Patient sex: M
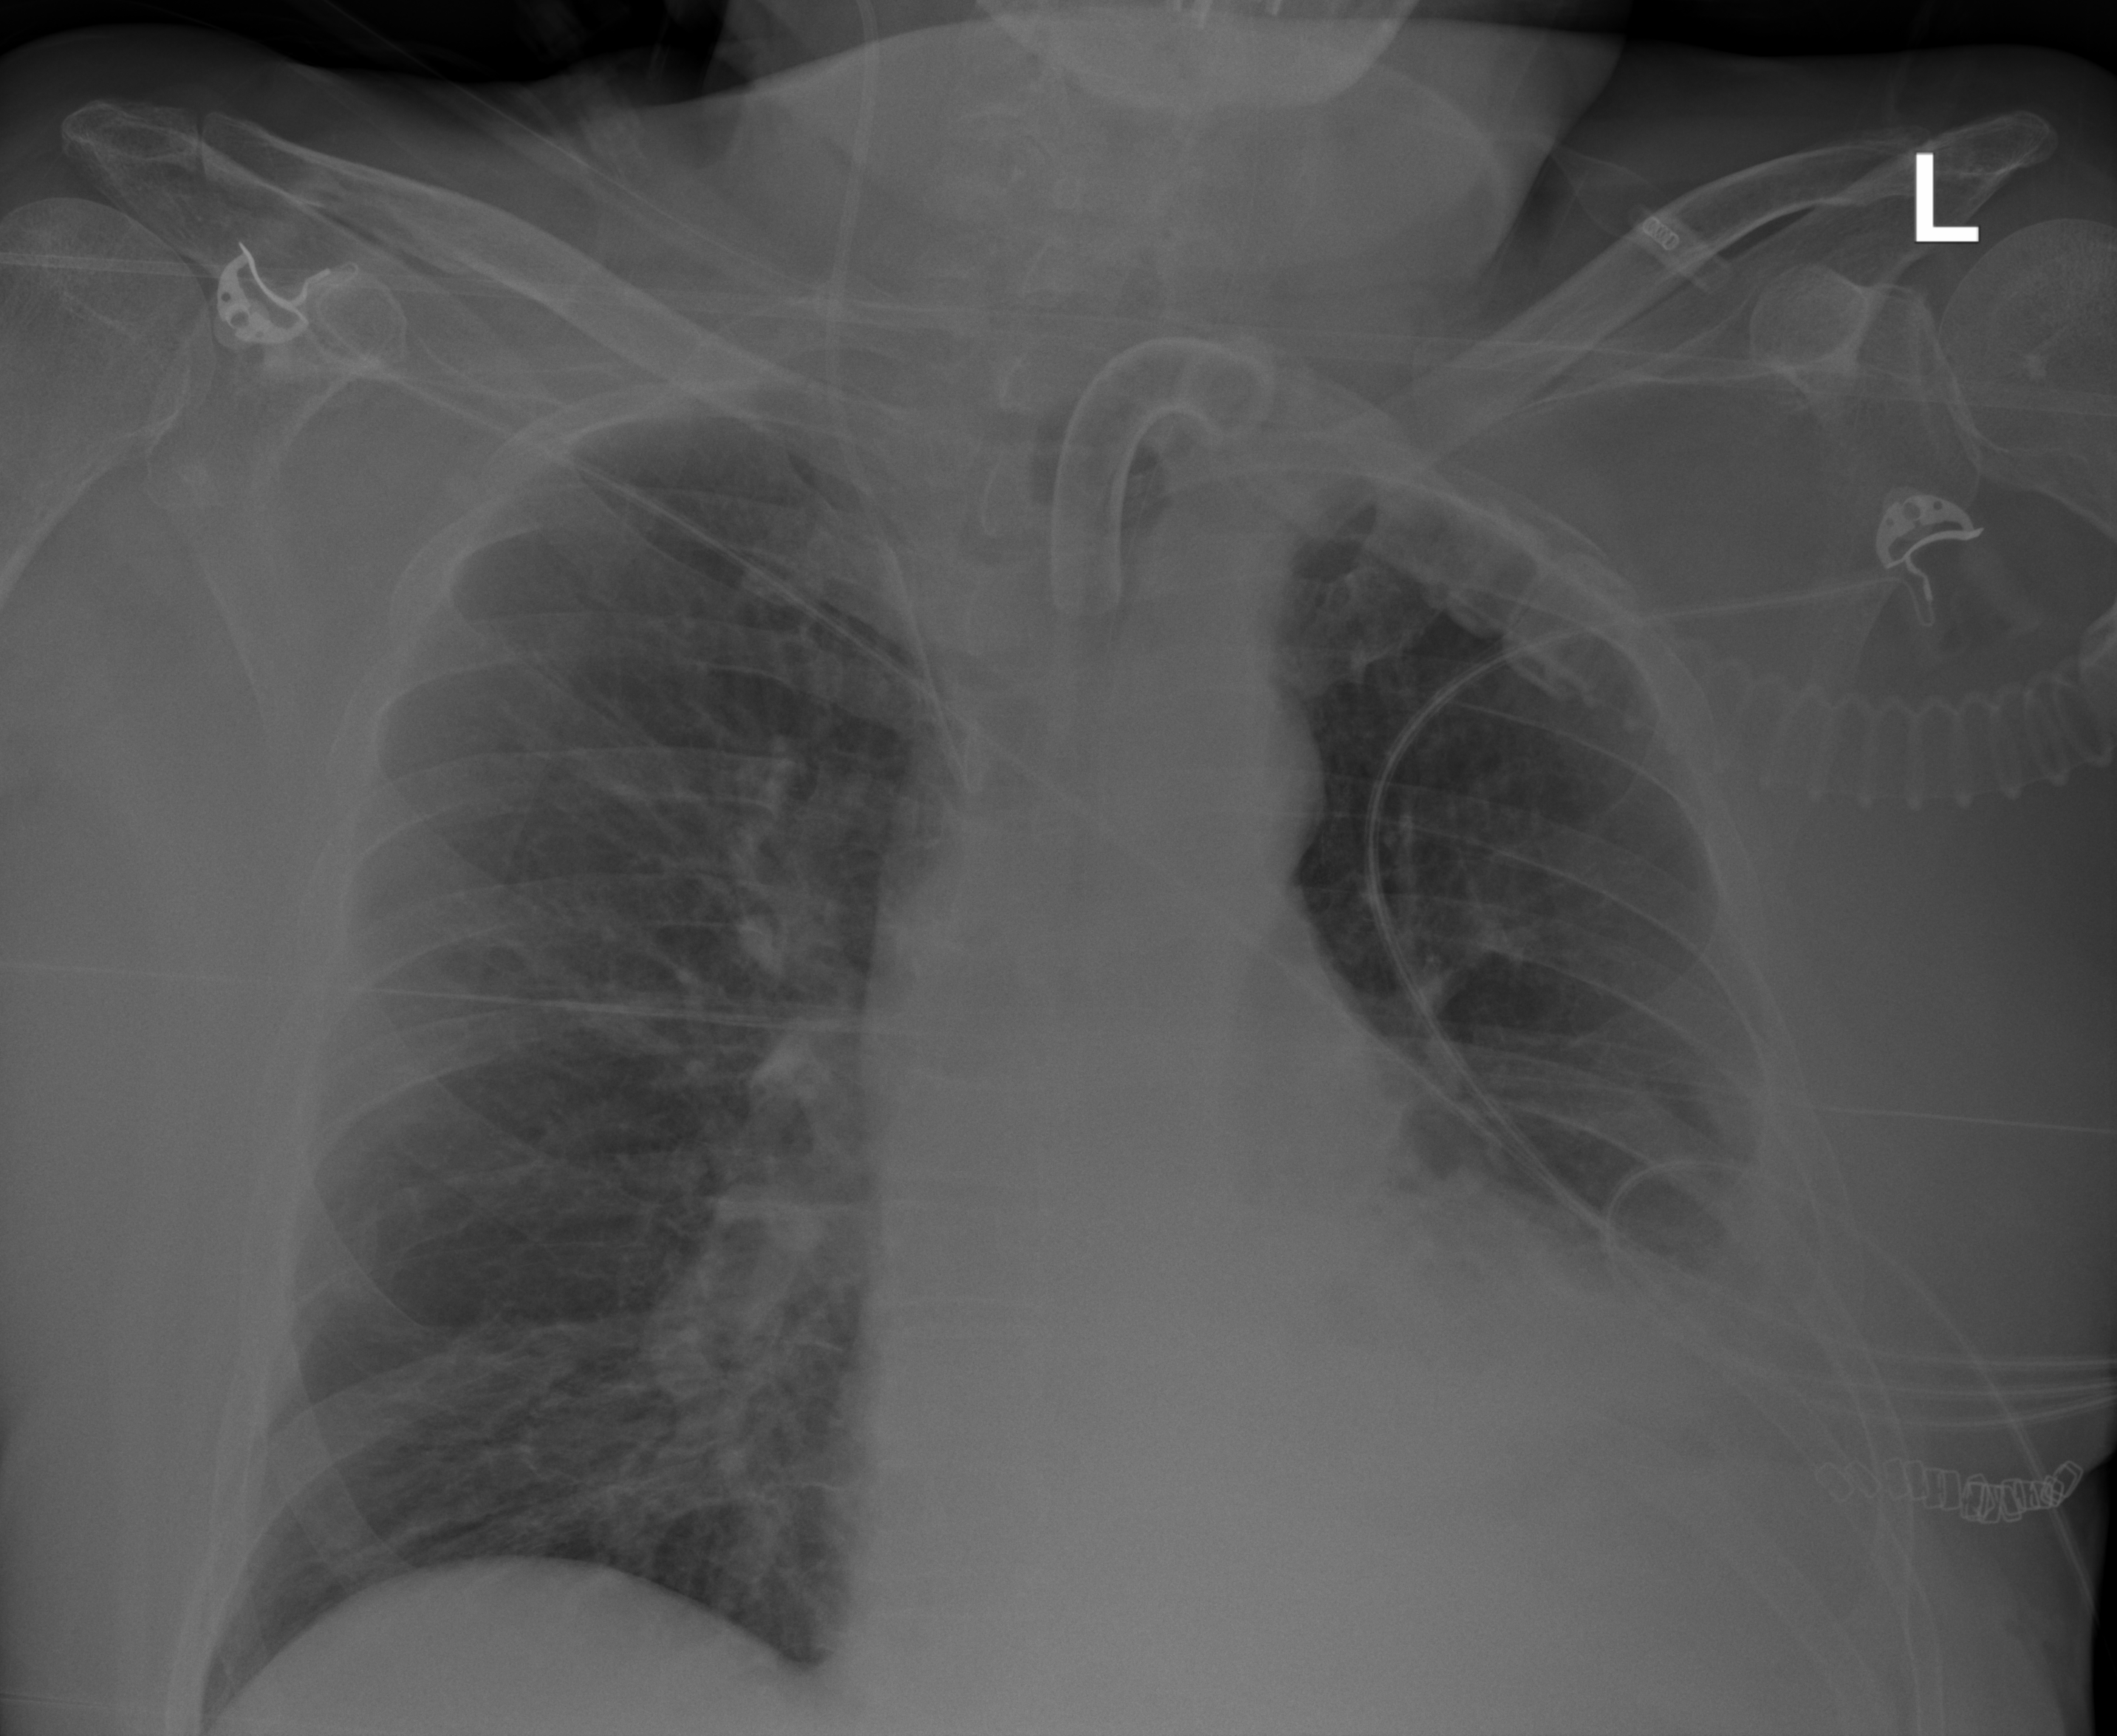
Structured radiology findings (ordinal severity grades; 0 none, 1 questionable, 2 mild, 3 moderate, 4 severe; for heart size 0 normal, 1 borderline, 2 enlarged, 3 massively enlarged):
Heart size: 1
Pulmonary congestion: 0
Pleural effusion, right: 0
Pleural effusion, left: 2
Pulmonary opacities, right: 0
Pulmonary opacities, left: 2
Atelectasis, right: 2
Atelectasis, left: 2